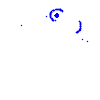
Particle: pion